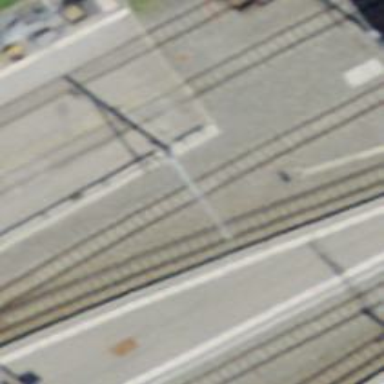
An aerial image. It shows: Narrow-gauge railway yard with electrified contact line.